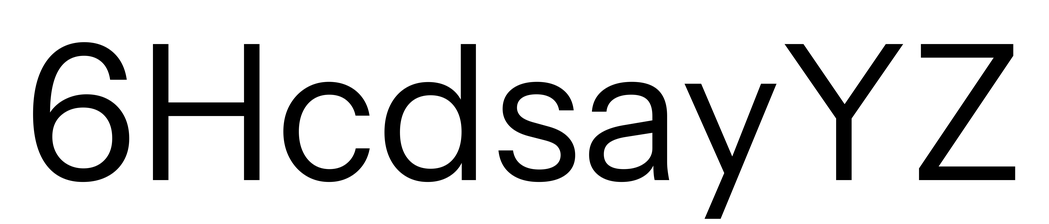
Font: InstrumentSans_Regular